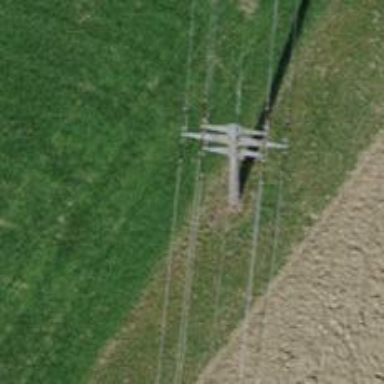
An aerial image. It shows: Power line is depicted.